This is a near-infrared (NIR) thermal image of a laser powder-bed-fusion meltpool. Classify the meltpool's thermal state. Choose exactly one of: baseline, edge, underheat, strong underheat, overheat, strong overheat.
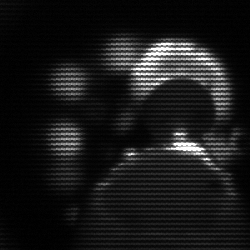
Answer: edge